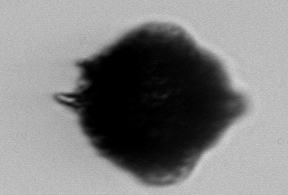
Label: Gonyaulax